Field crop: maize
Growth stage: 2
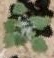
Species: chenopodium